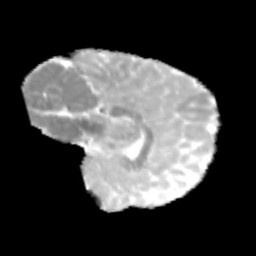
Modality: MD
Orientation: sagittal
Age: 11
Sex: male
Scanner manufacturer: siemens
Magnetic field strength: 3 T
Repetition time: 3.8 s
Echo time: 0.07 s